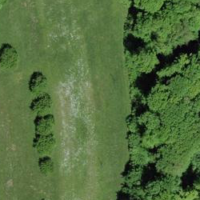
EUNIS habitat code: 25
Species observed at this site:
Milvus milvus
Primula veris